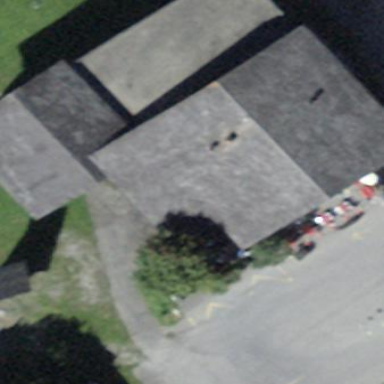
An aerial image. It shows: Restaurant located in hotel building.